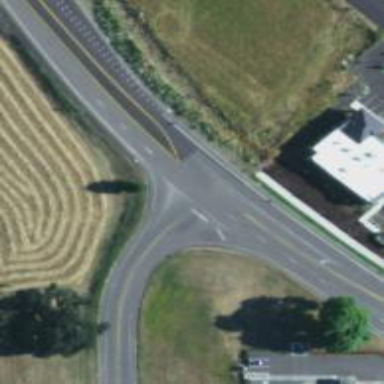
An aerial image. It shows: Asphalt road designated as trunk highway.